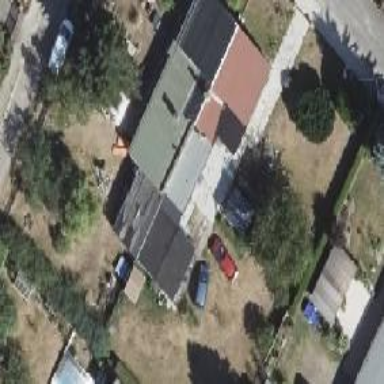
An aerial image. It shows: Semidetached house with gabled roof.